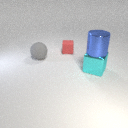
large gray rubber sphere behind large cyan metal cube